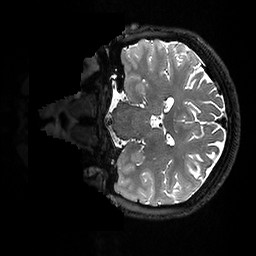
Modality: T2w
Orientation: coronal
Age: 28
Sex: female
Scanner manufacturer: ge
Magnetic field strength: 3 T
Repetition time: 3.202 s
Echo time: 0.06596 s